Interaction volume radius: 5 \u00c5
Interaction volume height: 35 \u00c5
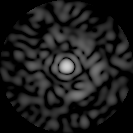
Disorder parameter: 0.837